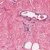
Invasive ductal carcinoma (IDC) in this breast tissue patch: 0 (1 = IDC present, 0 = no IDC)